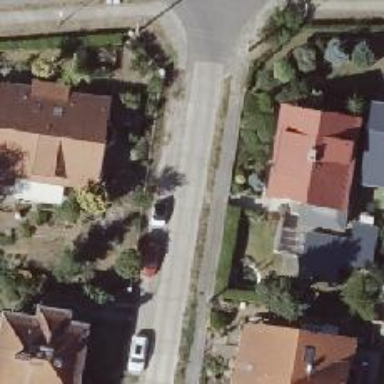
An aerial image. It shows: Asphalt footway.